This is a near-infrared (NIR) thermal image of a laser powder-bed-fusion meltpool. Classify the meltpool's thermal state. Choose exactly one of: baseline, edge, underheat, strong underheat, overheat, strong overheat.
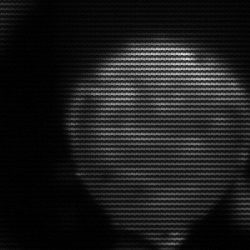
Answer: edge